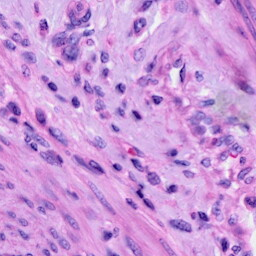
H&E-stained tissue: Cervix